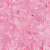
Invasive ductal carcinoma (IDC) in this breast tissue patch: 0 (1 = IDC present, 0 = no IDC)